Question: Not a programming question as such, but..
..Is there a way from the Delphi IDE to define information that will be applied to newly created Units?
For example, suppose I wanted each new Unit to add some commented information to the top, like so:

I like to add such information to Units so that anyone else who may need access to it has some brief information. Obviously I am not expecting the IDE to fill in the Overview information.
I noticed some OpenSource Components include the License Information at the top of Units, I assume they were just Copy and Pasted in there, but wouldnt it be handy if there was a way to Automate such IDE behaviour?
Additionally, I have a few external Units added to my Library Path, which I add to the Uses Clause of a Form/Unit when needed. There is one paticular Unit I always find myself using, It would also be handy to Automatically include X Unit to the Uses Clause of New Units.
Is there a trick to doing something like this, or should Copy and Paste be enough?
Thanks.
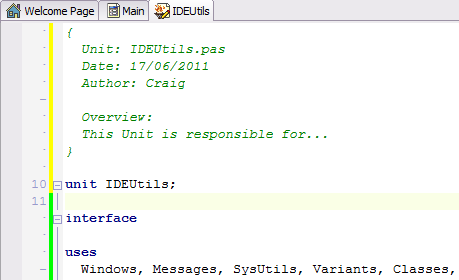
Answer: You'll have to stick to copy/paste. If there was a slick way to do this then every single Delphi programmer on the planet would have used it to turn this
'''
type
TForm1 = class(TForm)
private
{ Private declarations }
public
{ Public declarations }
end;
'''
into this
'''
type
TForm1 = class(TForm)
end;
'''